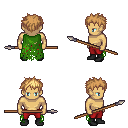
a pixel art fantasy rpg character, male body template, human, tanned skin, green tattered cape, red pants, light blonde bedhead hairstyle, black shoes, spear, four views (front, back, left, right), 2x2 character sprite sheet, small pixel art, hard edges, no anti-aliasing